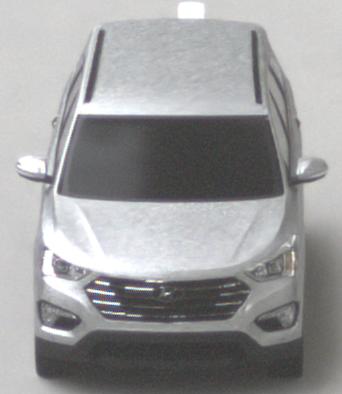
Make: Hyundai
Model: Santa Fe 2.4 GDI
Detailed model: Santa Fe (DM)
Model produced from: 2017/08
Model produced until: 2018/01
Doors: 5
Color: white
Road condition: dry road
Daytime: morning or afternoon
Contrast: low contrast